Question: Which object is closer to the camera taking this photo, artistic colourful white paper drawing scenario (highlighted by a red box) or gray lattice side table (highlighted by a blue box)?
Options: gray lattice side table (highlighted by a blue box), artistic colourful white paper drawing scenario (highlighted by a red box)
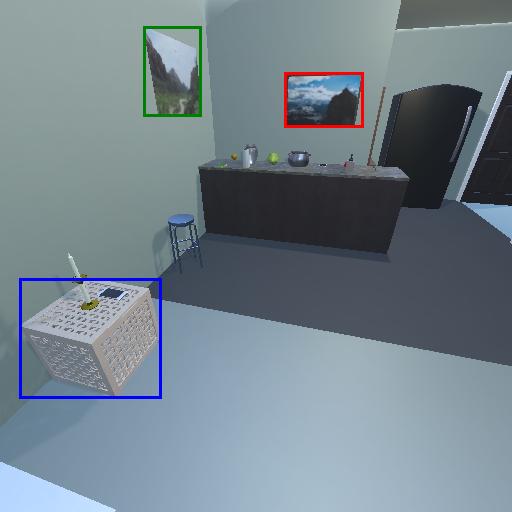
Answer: gray lattice side table (highlighted by a blue box)